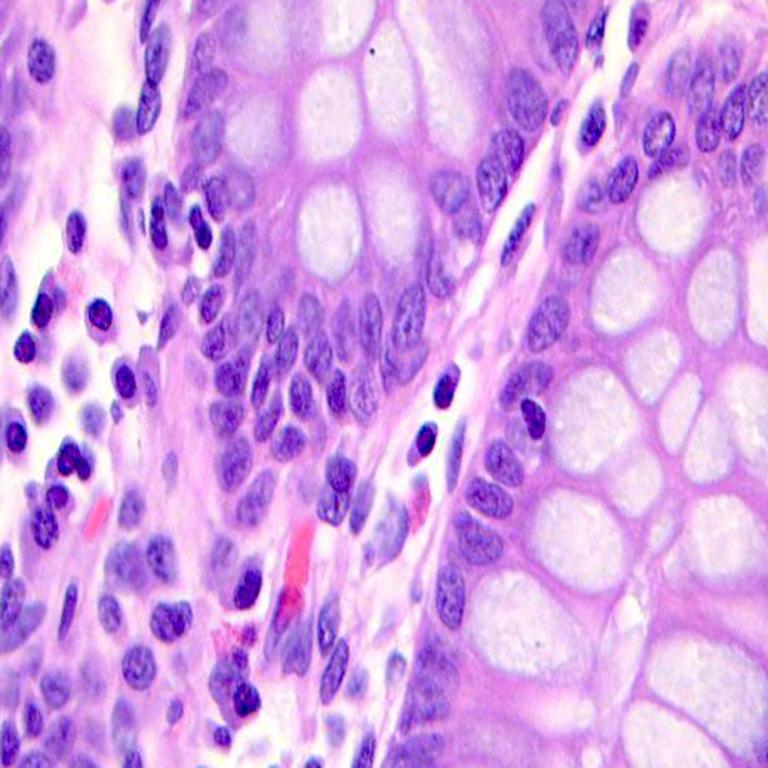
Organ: colon
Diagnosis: benign